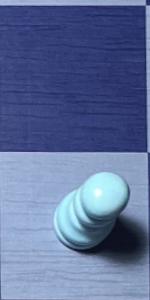
Label: Pawn_White